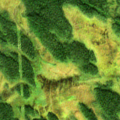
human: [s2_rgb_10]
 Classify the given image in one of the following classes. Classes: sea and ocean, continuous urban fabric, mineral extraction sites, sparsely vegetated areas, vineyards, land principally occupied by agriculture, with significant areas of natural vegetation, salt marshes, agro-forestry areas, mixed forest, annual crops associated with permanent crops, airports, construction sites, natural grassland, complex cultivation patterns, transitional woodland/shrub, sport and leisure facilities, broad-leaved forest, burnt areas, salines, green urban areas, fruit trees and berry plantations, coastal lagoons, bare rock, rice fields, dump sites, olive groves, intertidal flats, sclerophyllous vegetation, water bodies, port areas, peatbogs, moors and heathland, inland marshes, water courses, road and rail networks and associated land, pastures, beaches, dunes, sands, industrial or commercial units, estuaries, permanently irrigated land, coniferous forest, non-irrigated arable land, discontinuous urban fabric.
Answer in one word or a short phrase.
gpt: coniferous forest, mixed forest, peatbogs